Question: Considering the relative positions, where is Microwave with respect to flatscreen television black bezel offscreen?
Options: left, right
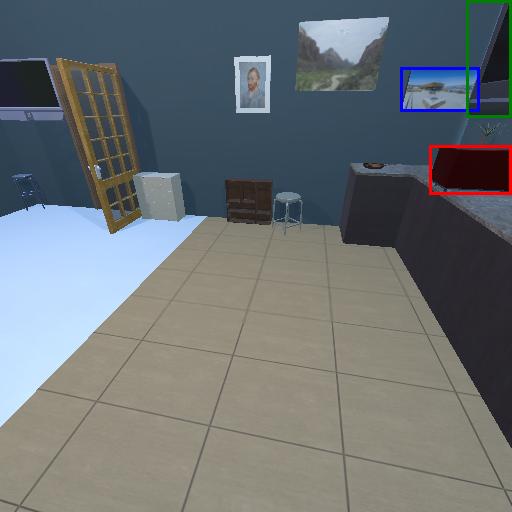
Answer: left